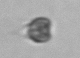
Label: Apedinella